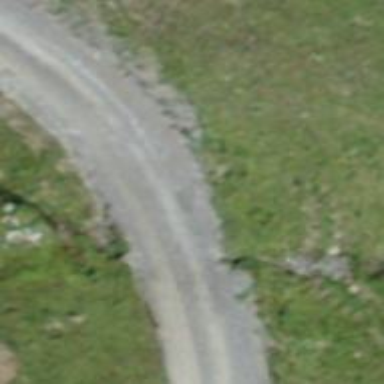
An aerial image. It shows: Gravel track with grade2 quality.